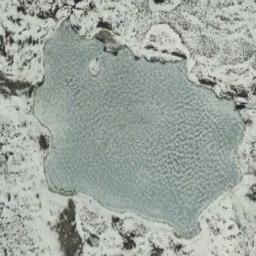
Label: lake